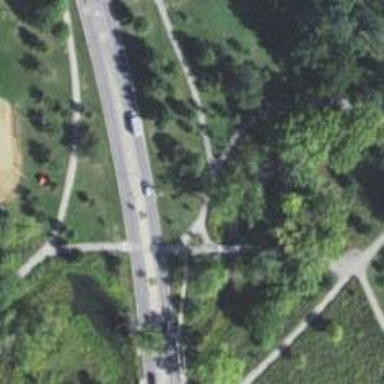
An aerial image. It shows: Footway with traffic island in the middle of the road.